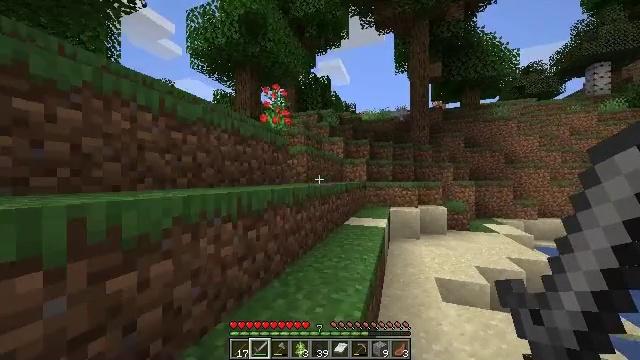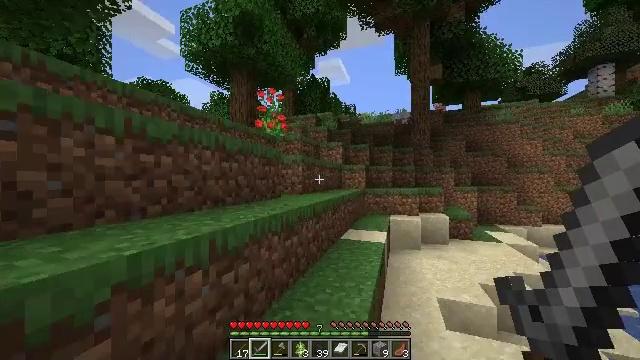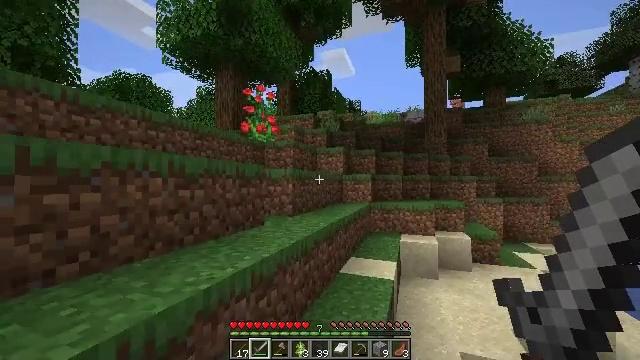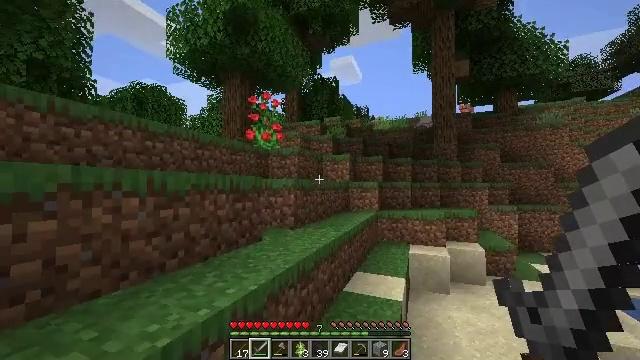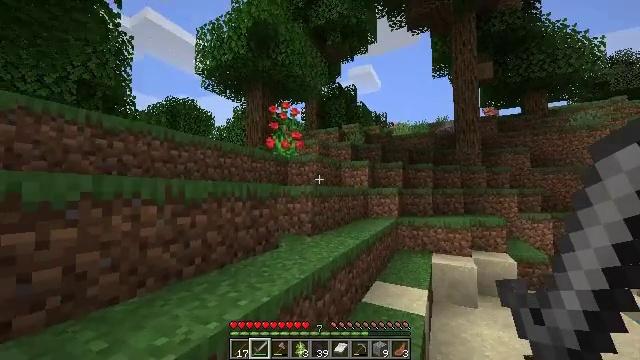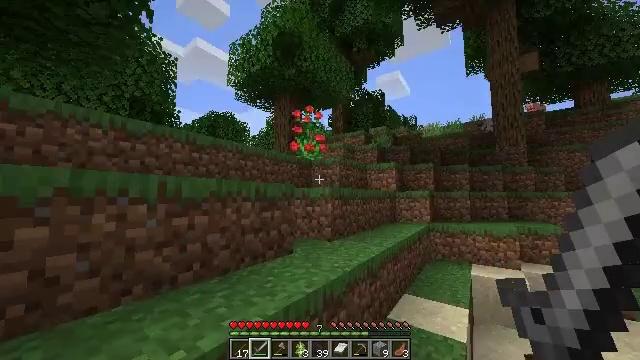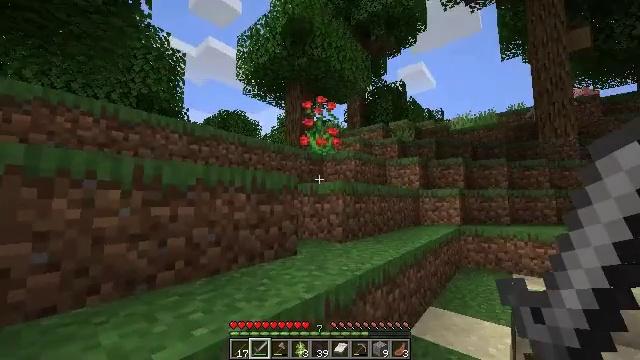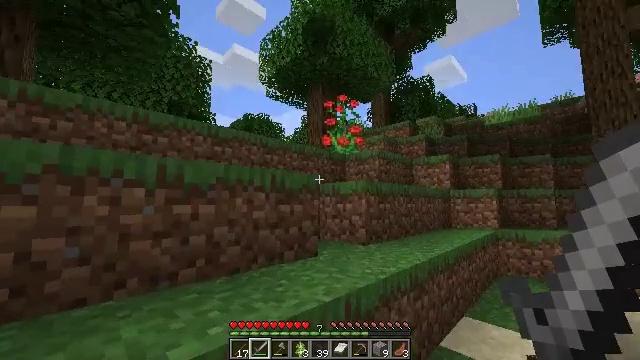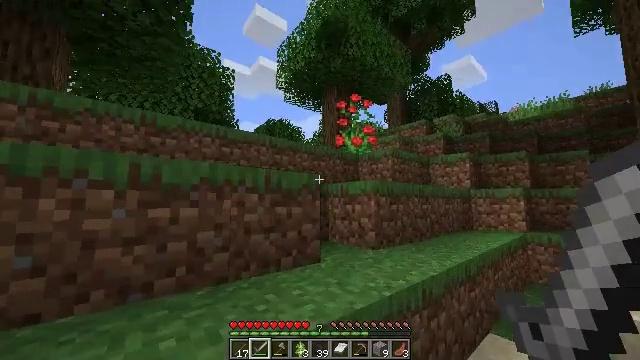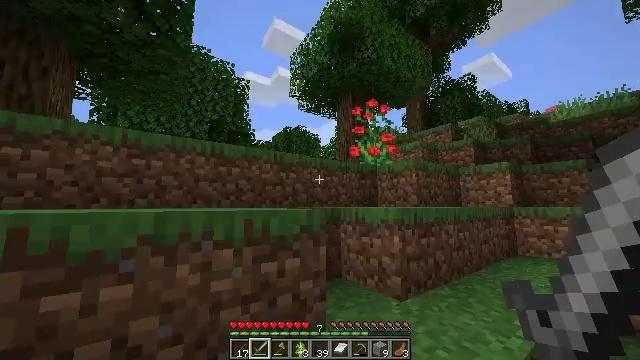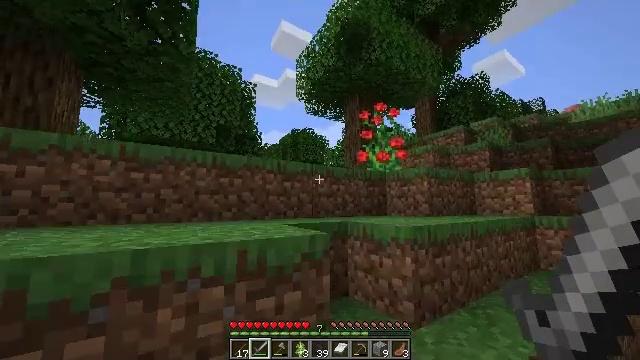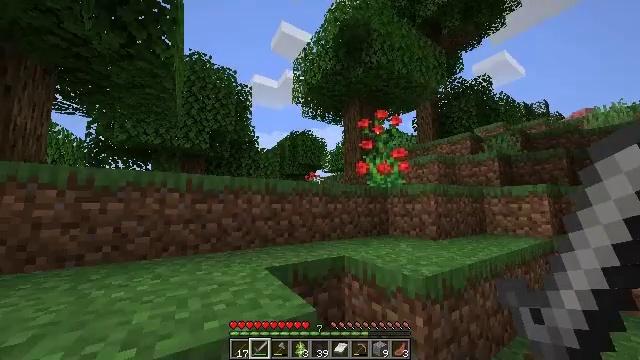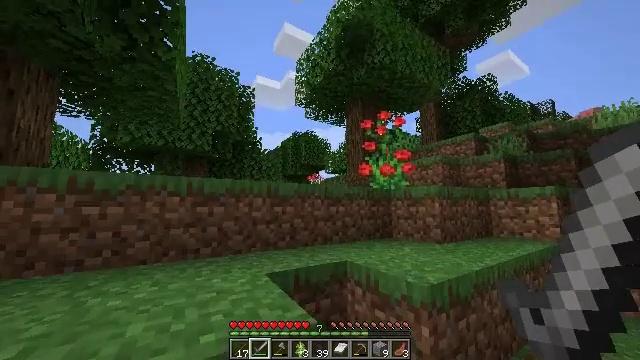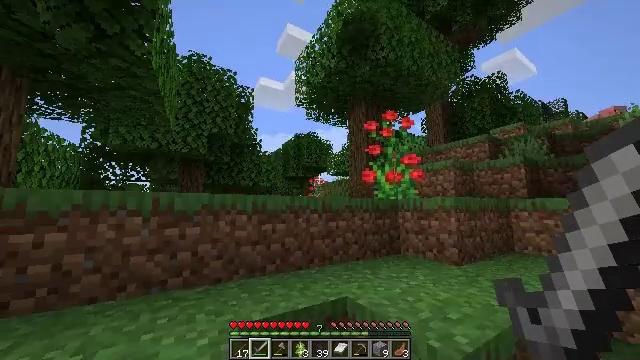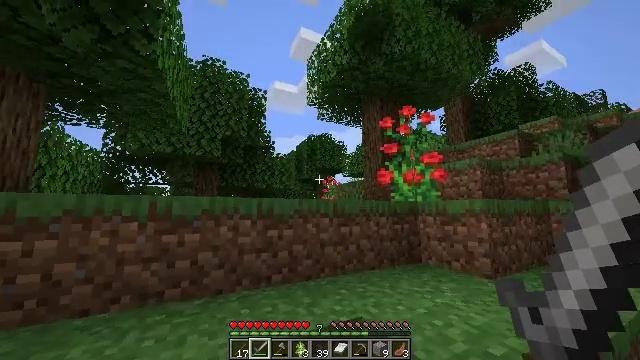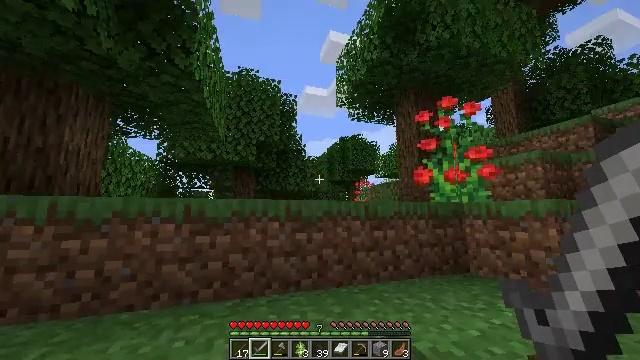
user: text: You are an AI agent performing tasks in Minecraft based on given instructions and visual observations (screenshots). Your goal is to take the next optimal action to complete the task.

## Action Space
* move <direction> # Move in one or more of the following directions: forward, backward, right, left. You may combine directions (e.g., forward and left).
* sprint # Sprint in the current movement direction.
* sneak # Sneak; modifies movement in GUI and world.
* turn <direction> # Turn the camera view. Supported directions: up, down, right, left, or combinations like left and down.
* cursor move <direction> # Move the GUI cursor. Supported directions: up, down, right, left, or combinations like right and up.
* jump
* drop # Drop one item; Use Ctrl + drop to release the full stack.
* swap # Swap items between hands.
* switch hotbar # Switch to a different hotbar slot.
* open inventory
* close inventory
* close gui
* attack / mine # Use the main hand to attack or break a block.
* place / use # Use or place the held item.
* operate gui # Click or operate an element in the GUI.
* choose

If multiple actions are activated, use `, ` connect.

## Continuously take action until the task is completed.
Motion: motion action
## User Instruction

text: Collect sugar cane near water sources.
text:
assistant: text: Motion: move forward, sprint, jump
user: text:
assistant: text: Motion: move forward, sprint, jump
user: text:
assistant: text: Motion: move forward, sprint, turn left, jump
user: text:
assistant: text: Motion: move forward, sprint, turn left and up, jump
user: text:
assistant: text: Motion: move forward, sprint, turn left and up, jump
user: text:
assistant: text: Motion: move forward, sprint, turn left, jump
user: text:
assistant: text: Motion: move forward, sprint, turn left, jump
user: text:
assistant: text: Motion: move forward, sprint, turn left, jump
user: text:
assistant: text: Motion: move forward, sprint, turn left, jump
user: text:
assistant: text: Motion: move forward, sprint, turn left, jump
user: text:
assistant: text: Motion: move forward, sprint, jump
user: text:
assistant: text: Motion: move forward, sprint, jump
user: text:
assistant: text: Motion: move forward, sprint, jump
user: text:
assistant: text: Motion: move forward, sprint, turn left, jump
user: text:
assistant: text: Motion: move forward, sprint, turn left, jump
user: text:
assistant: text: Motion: move forward, sprint, turn left, jump
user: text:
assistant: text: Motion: move forward, sprint, turn left, jump
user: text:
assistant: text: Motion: move forward, sprint, turn left and down, jump
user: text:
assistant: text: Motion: move forward, sprint, turn left and down, jump
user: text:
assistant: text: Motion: move forward, sprint, turn left and down, jump
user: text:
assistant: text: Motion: move forward, sprint, turn left and down, jump
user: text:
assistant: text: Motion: move forward, sprint, jump
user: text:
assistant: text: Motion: move forward, sprint, jump
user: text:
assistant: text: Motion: move forward, sprint, jump
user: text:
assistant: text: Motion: move forward, sprint, jump
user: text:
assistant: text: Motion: move forward, sprint, jump
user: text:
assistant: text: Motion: move forward, sprint, jump
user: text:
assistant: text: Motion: move forward, sprint, jump
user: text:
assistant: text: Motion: move forward, sprint, jump
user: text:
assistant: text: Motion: move forward, sprint, turn right, jump